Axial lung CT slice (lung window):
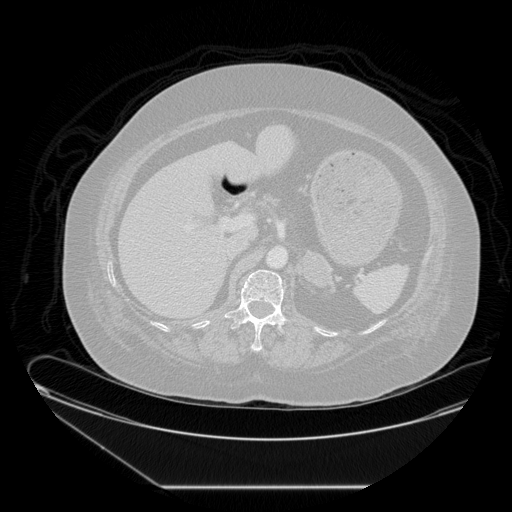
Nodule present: no